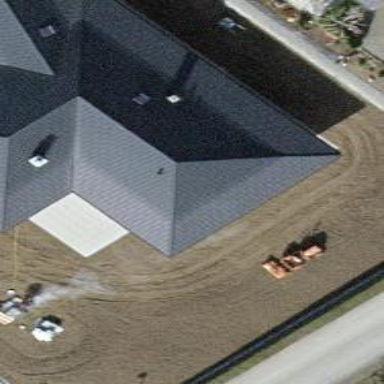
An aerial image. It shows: View of roof edge.